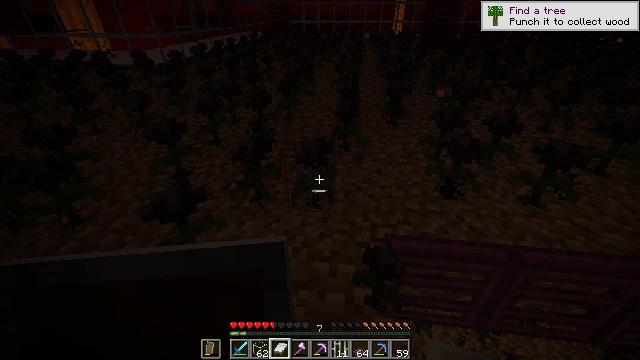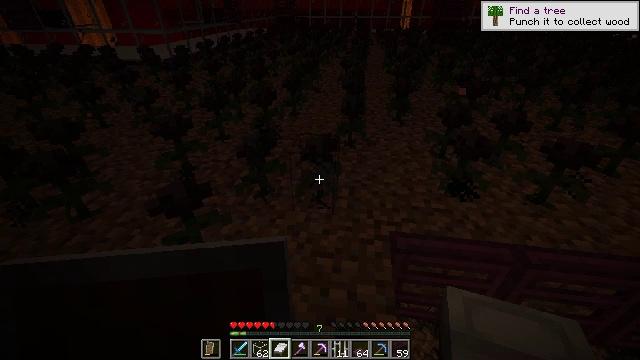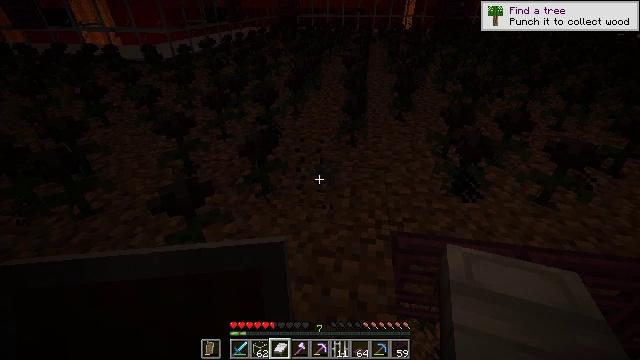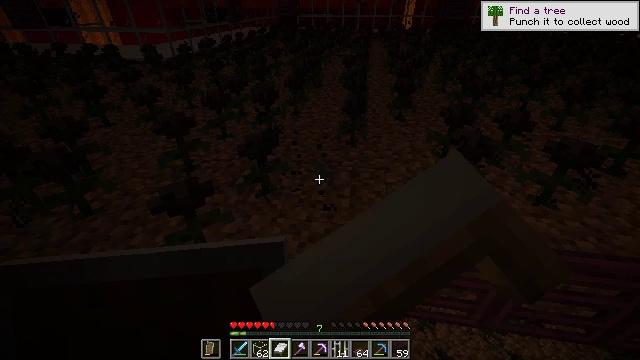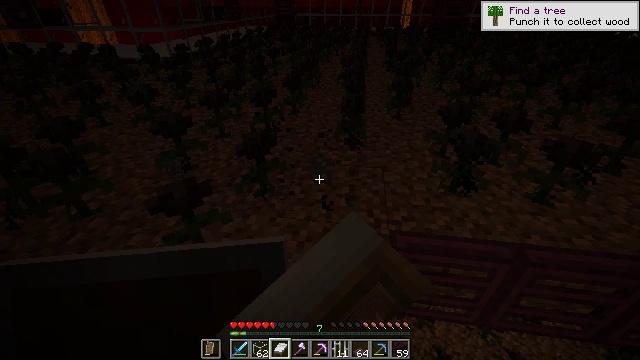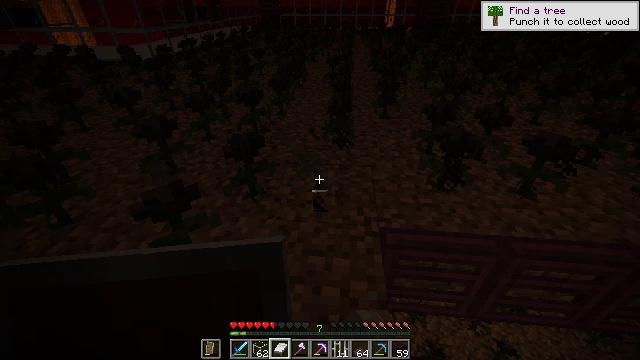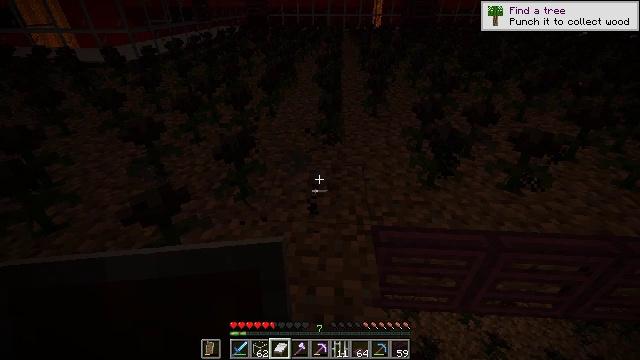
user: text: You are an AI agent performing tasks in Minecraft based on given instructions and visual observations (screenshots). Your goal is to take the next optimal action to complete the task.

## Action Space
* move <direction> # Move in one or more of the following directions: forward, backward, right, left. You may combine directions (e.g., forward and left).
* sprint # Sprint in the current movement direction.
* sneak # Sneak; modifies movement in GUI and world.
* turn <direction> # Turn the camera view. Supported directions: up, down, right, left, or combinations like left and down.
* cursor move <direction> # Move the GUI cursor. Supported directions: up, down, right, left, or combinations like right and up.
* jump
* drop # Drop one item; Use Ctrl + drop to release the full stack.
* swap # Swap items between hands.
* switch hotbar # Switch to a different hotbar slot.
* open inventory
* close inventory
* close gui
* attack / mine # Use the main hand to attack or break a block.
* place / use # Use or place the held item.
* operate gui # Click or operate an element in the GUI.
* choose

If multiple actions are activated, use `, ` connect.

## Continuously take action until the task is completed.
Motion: motion action
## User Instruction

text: Collect the rare wither rose.
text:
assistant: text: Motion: turn left
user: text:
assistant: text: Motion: attack / mine
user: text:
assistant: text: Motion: attack / mine
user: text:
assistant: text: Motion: attack / mine
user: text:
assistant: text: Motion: turn right
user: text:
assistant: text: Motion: turn right
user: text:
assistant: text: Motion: no_op